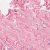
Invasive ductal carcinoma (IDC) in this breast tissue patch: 0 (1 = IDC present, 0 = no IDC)